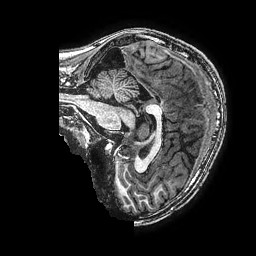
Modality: T1w
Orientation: sagittal
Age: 16
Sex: male
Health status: ill
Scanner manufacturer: ge
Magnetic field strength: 3 T
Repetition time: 0.00766 s
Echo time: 0.003476 s